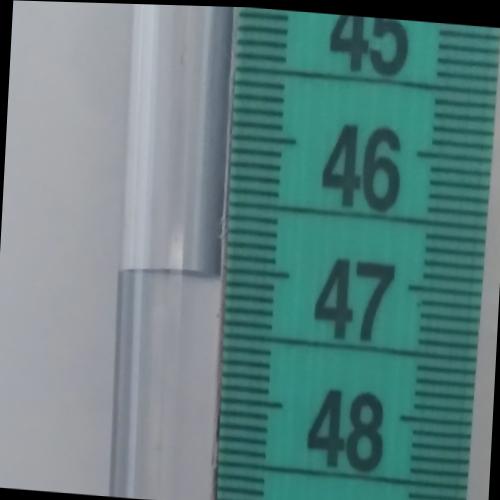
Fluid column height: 47.1 cm